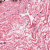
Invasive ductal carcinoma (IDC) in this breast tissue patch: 0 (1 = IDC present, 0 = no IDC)